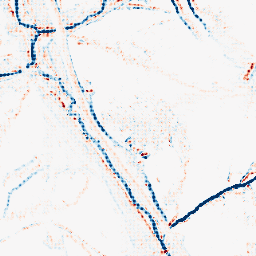
Category: morphological
Decomposition family: morphological_diamond
Decomposition parameters: operation: average
radius: 3
Upsampling method: sinc_blackman
Upsampling parameters: scale: 8
kernel_size: 8
Upsampling scale: 8